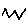
Label: zigzag